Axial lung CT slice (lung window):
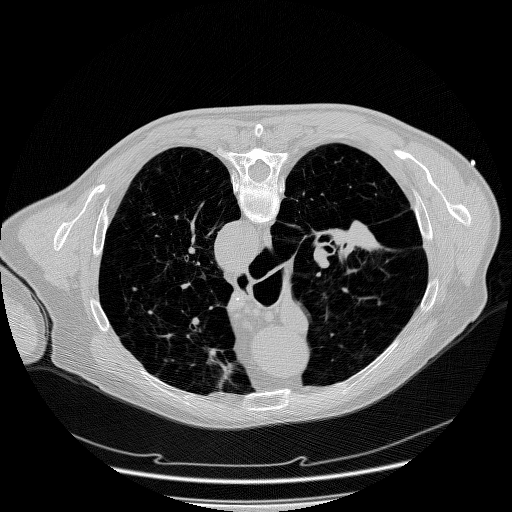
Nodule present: no